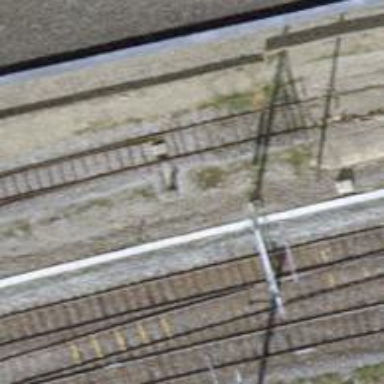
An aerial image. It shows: Railway switch.